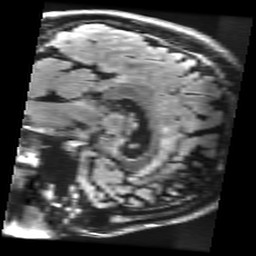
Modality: FLAIR
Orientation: sagittal
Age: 22
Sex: male
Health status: healthy
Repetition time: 12 s
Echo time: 0.09782 s